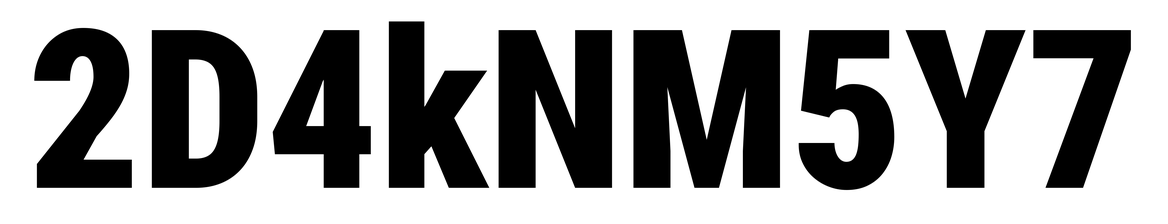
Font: Roboto_Condensed_Black